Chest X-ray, AP view. Patient: 20 years old, sex F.
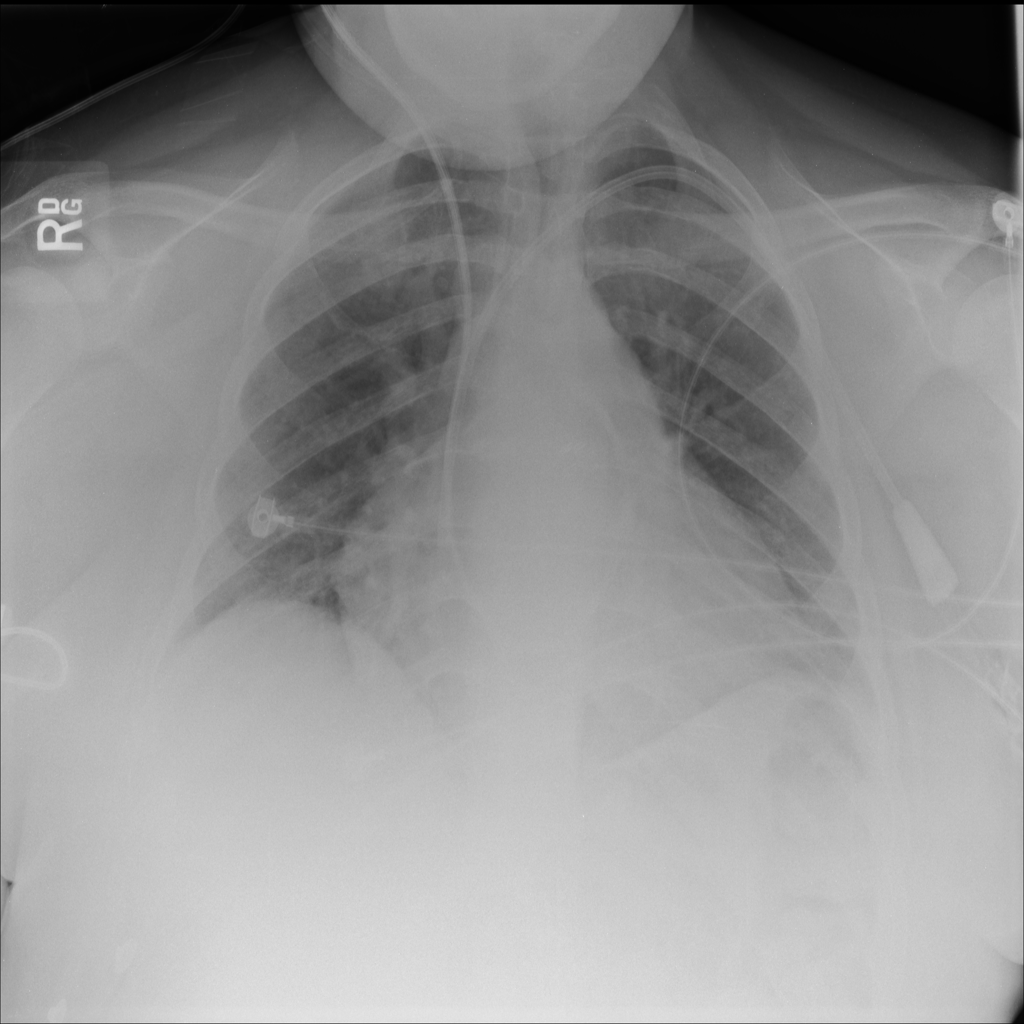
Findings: No Finding